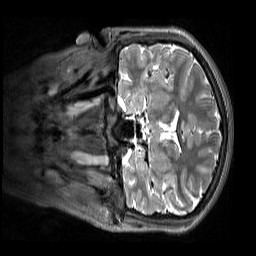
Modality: T2w
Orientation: coronal
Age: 10
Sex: female
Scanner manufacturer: siemens
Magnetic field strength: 3 T
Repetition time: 3.2 s
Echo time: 0.408 s